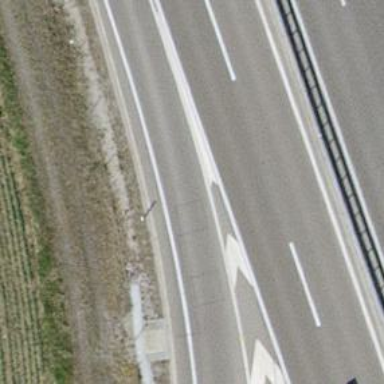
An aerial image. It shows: Trunk link highway with asphalt surface.